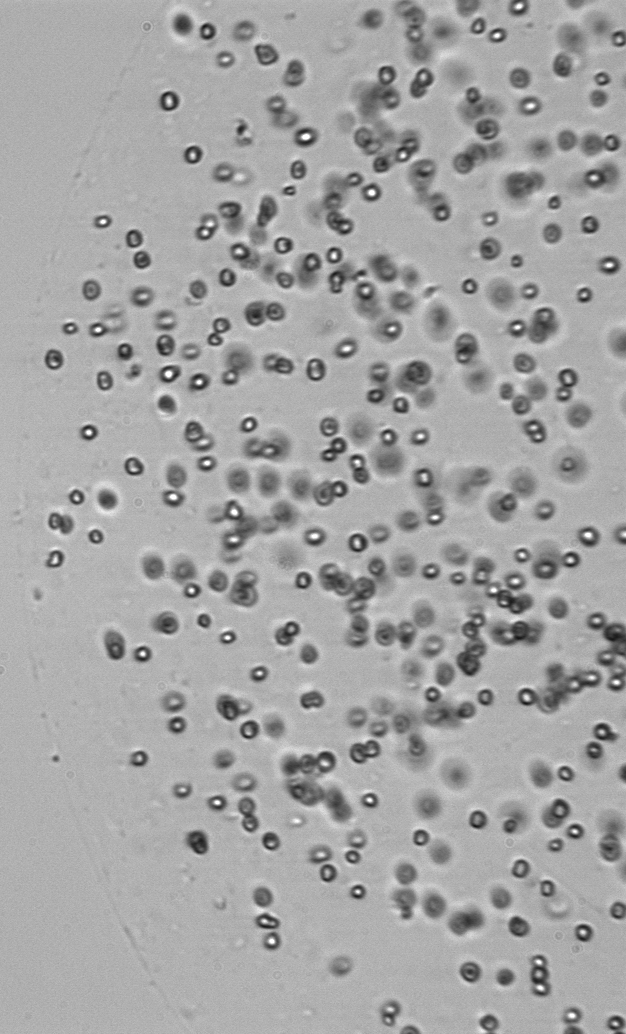
Label: Phaeocystis